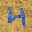
Label: 4